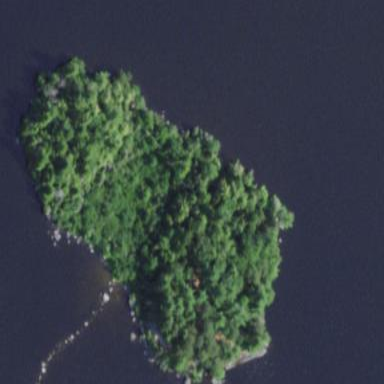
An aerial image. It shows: Islet.